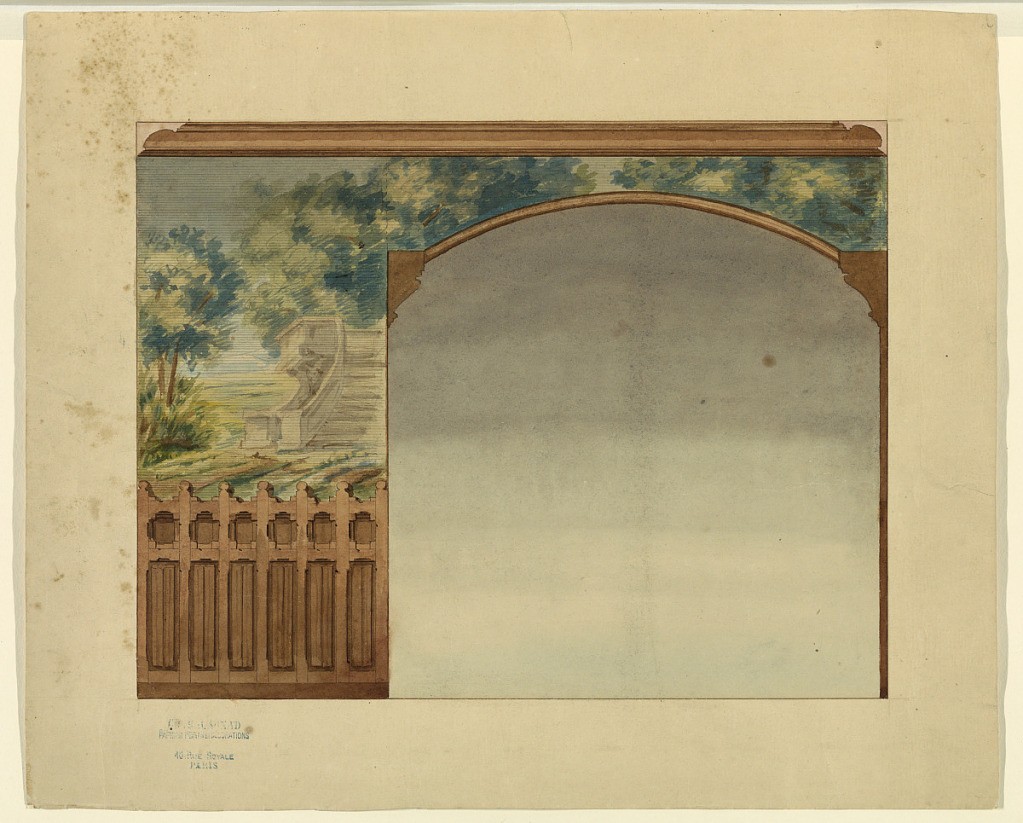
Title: Design for Portion of Stairway in Chateau-sur-Mer, Newport, Rhode Island
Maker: Charles Salagnad, French
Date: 1872
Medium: Brush and ink and watercolor, graphite on paper
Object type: Drawing
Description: Horizontal rectangle. East wall on second story, showing large opening with segmental arch. Decorative scheme of panelled wainscoting surmounted with a simulation of tapestry by painted sacking.